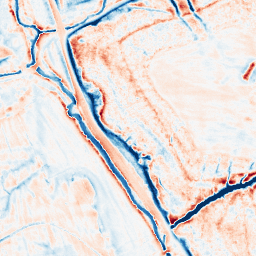
Category: edge_preserving
Decomposition family: anisotropic_diffusion
Decomposition parameters: iterations: 50
kappa: 30
gamma: 0.15
Upsampling method: regularized
Upsampling parameters: scale: 2
lambda_reg: 0.001
Upsampling scale: 2